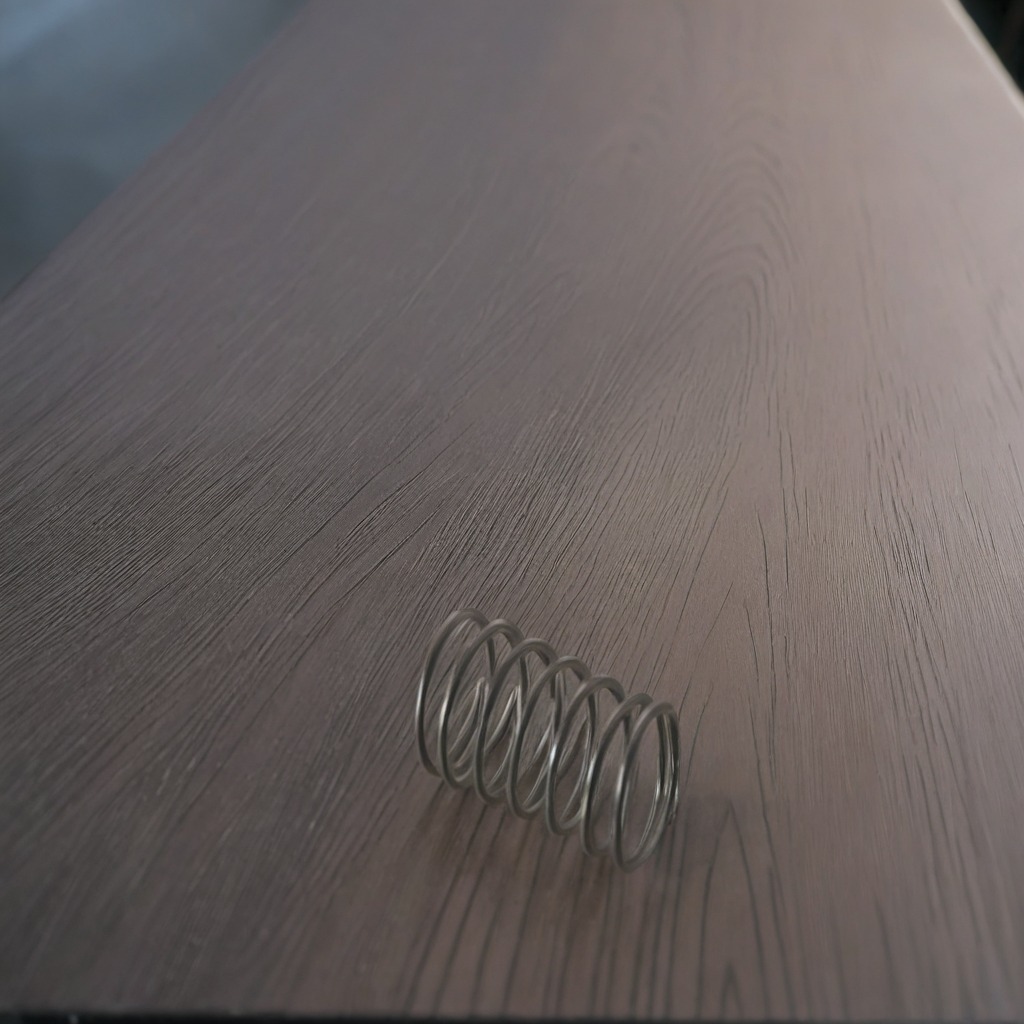
A coiled metal spring is lying on a table.